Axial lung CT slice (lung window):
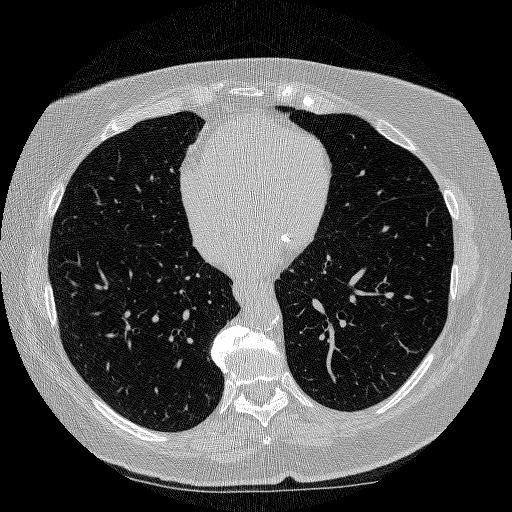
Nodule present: no